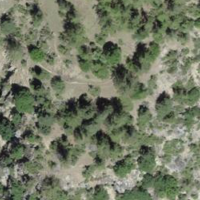
EUNIS habitat code: 45
Species observed at this site:
Satyrus ferula